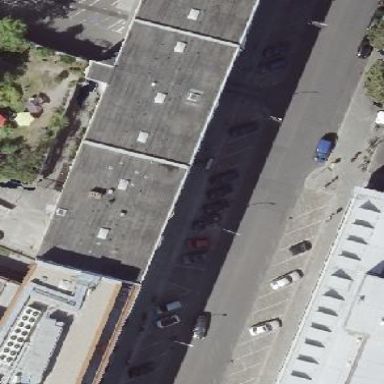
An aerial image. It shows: Building with flat roof. It consists of apartments.